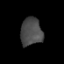
Tissue: prostate
Cell type: T cells
Senescence score: 0.3471
Nuclear area (px): 592
Mean DAPI intensity: 74.6875